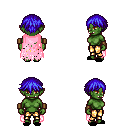
a pixel art fantasy rpg character, female body template, orc, green skin, pink tattered cape, gold greaves, blue short bangs hairstyle, leather bracers, black slippers, four views (front, back, left, right), 2x2 character sprite sheet, small pixel art, hard edges, no anti-aliasing